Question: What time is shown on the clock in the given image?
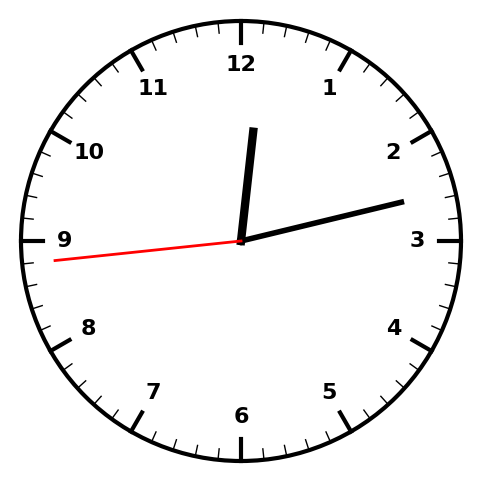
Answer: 12:12:44